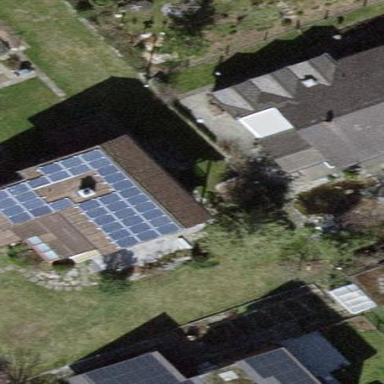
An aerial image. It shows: Solar power generator using photovoltaic panels.